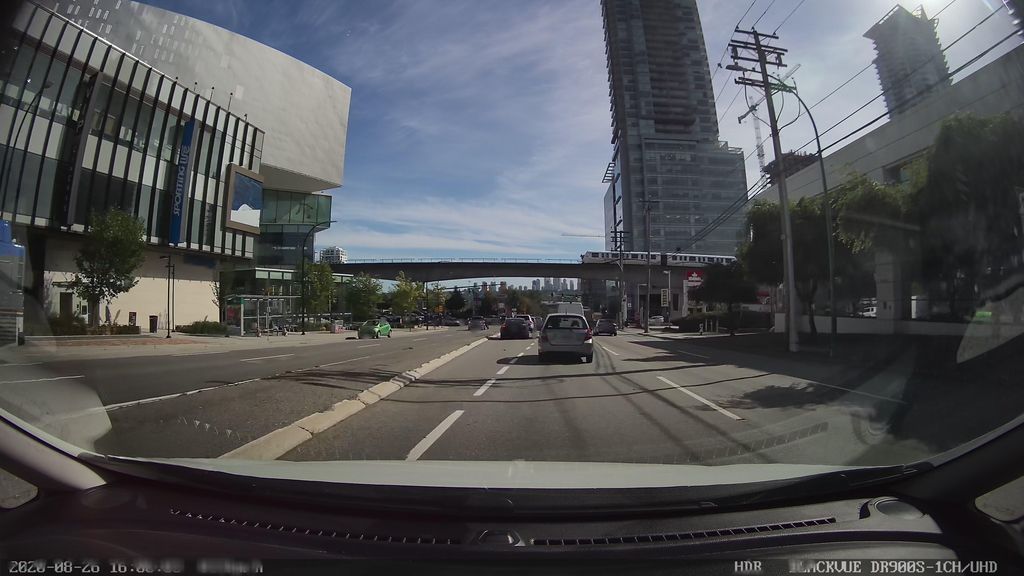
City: vancouver